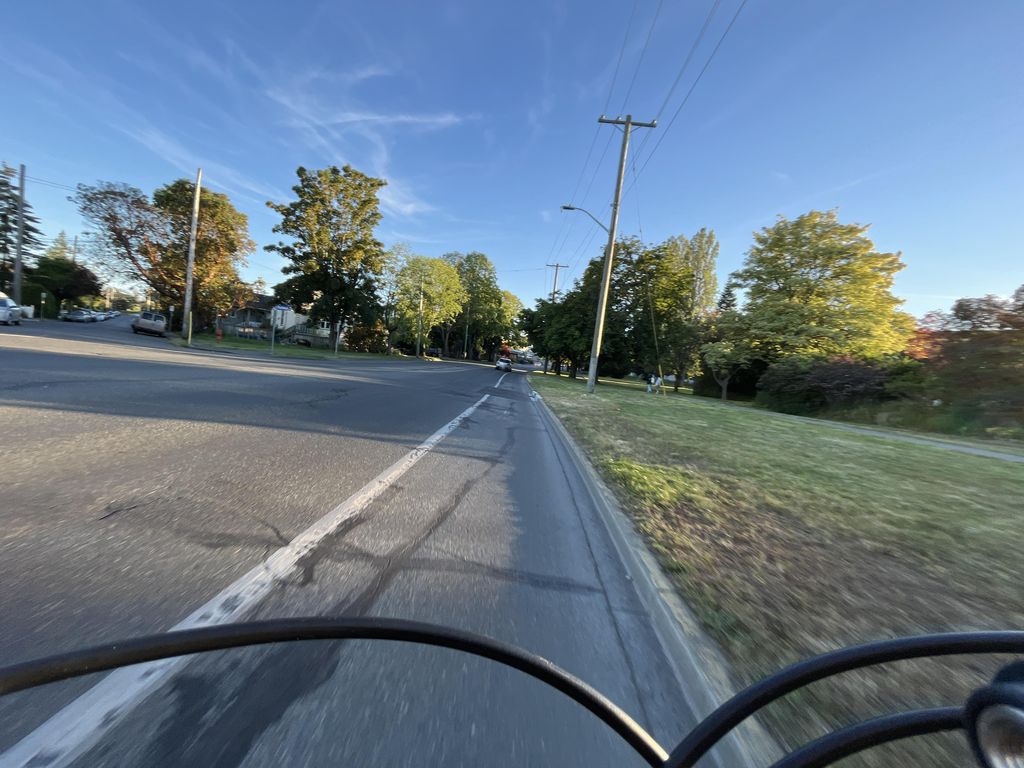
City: victoria